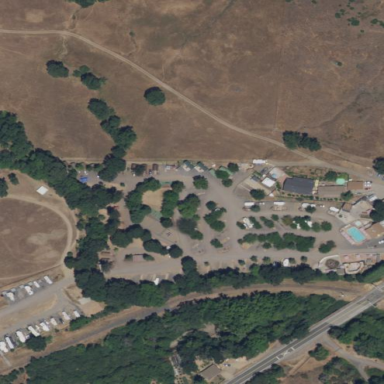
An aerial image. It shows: Campsite designated for tourism.